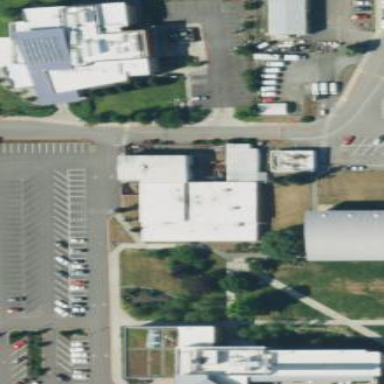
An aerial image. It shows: College building.